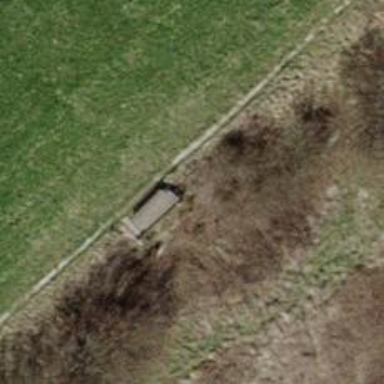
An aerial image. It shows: Bench for seating.